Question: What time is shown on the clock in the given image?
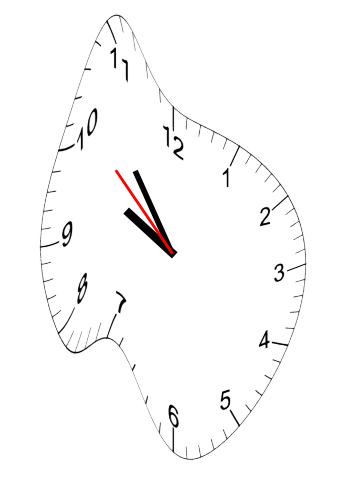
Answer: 09:53:52